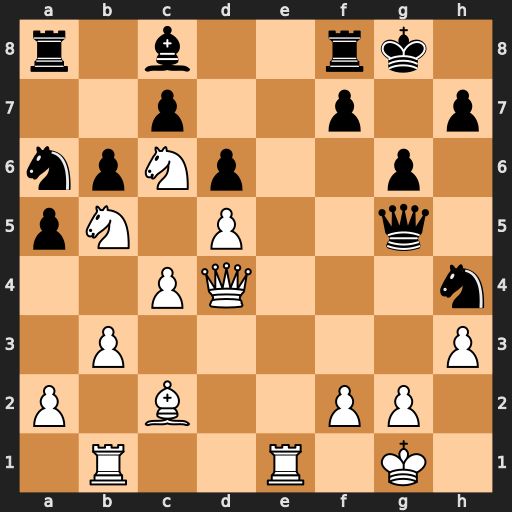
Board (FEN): r1b2rk1/2p2p1p/npNp2p1/pN1P2q1/2PQ3n/1P5P/P1B2PP1/1R2R1K1
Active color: w
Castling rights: -
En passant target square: -
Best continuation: Ne7+ Qxe7 Rxe7